Field crop: tomato
Growth stage: 1
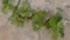
Species: portulaca